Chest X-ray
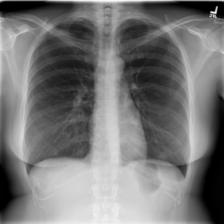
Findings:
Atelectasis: negative
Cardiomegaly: negative
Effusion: negative
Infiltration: negative
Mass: negative
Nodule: negative
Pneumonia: negative
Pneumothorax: negative
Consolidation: negative
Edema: negative
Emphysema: positive
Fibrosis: negative
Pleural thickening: negative
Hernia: negative